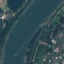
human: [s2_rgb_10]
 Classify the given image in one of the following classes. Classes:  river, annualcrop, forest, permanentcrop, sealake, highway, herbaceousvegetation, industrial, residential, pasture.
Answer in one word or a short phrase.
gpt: River